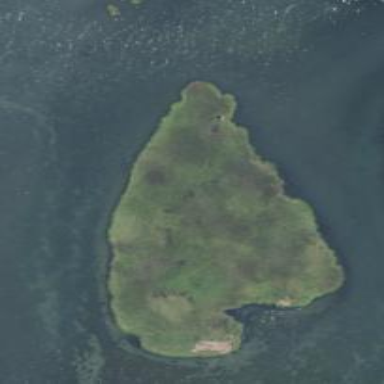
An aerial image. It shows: Islet located along the natural coastline.